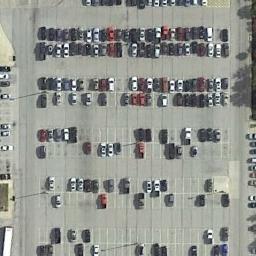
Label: parking_lot